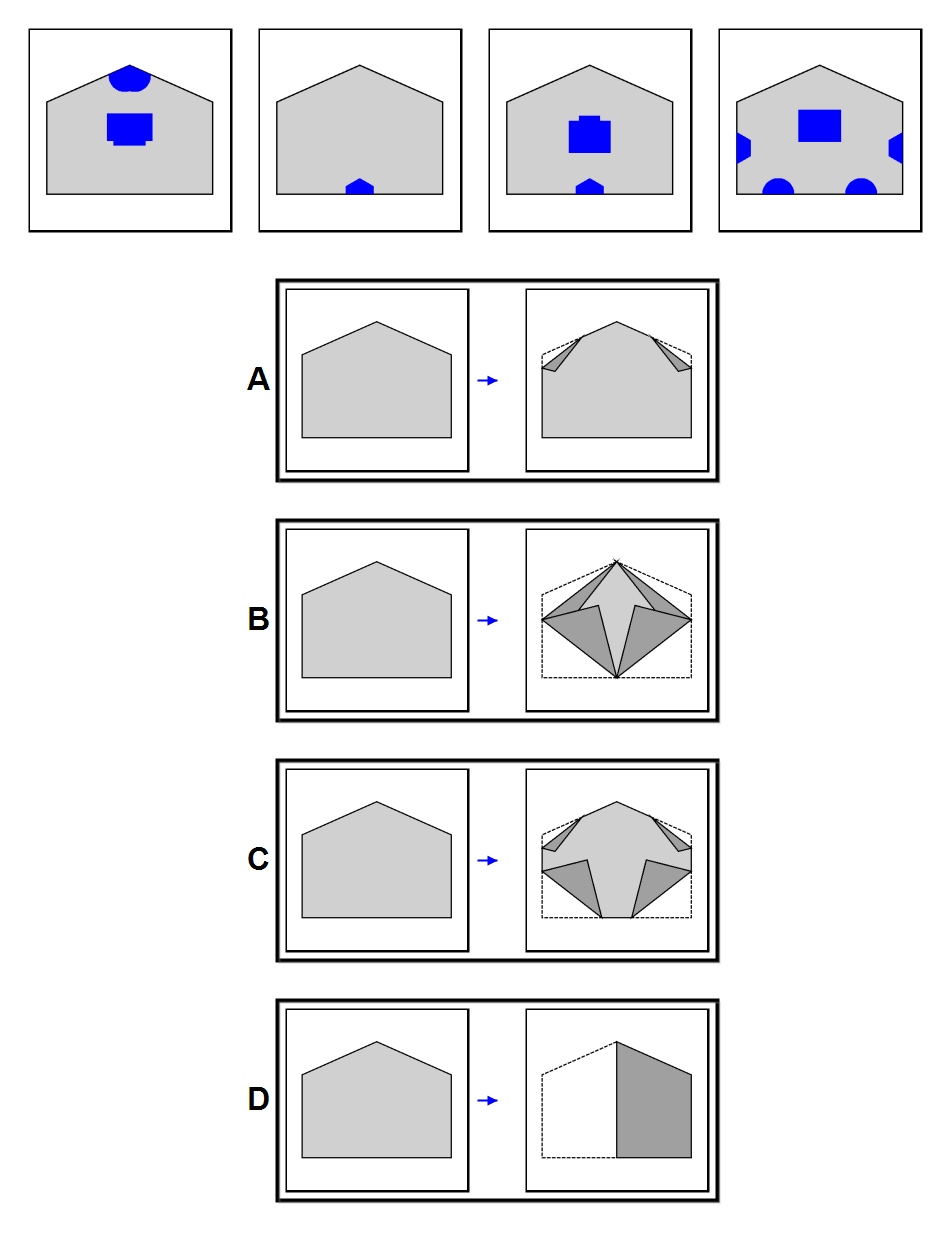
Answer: D